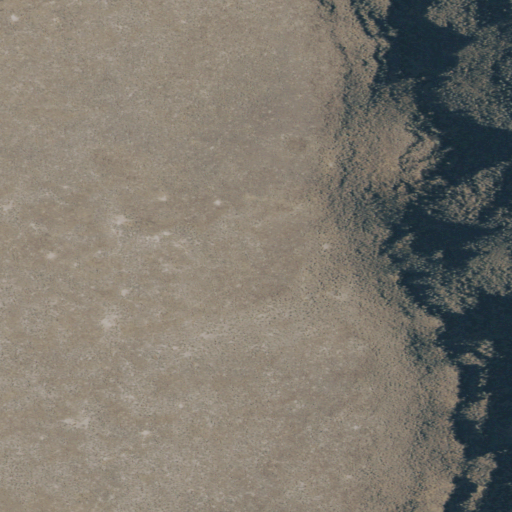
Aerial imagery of mountain in Oregon named Coffin Butte containing only shrub